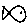
Label: fish